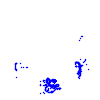
Particle: proton